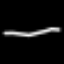
Label: line